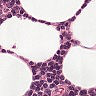
Metastatic tissue present: no